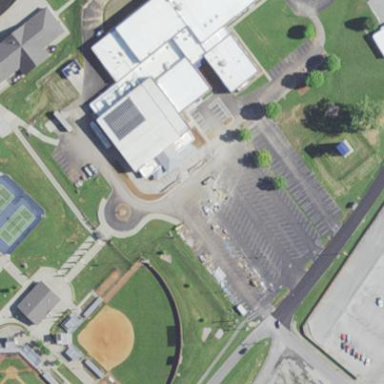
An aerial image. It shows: School building.